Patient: sex M, age 69
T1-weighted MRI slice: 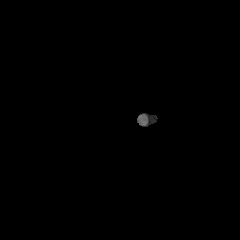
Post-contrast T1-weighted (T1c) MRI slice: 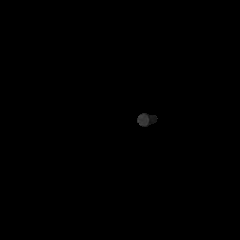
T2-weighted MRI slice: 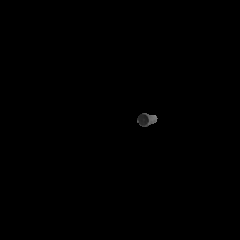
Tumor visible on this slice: no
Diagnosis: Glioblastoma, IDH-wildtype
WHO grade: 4